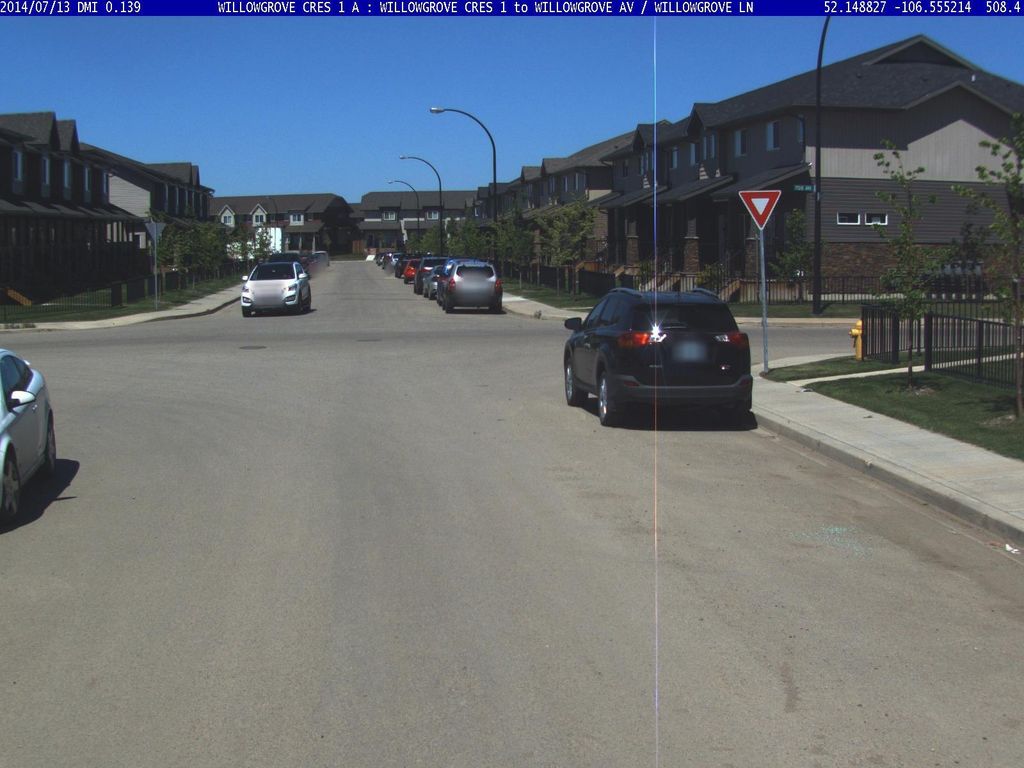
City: saskatoon